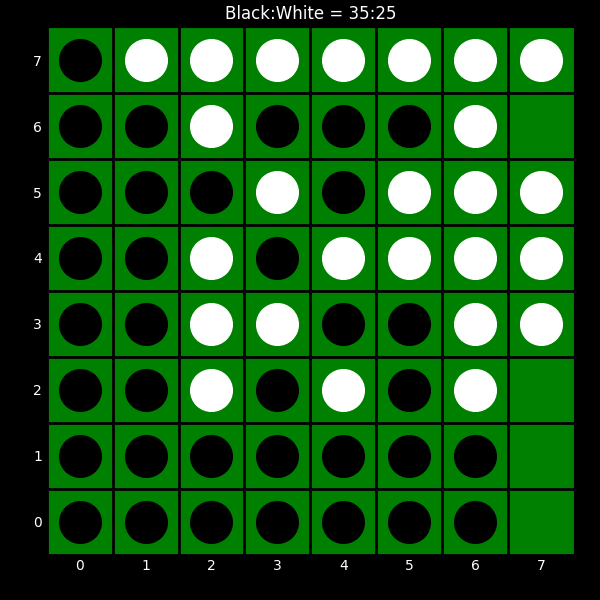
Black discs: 35
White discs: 25